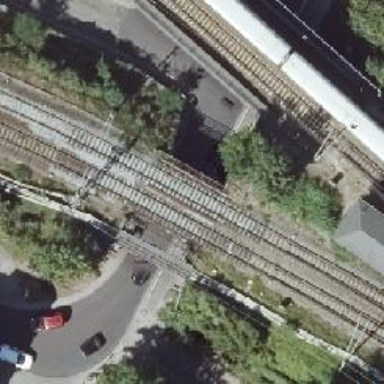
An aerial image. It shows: Railway with electrified contact lines.